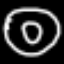
Label: donut